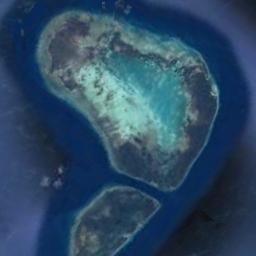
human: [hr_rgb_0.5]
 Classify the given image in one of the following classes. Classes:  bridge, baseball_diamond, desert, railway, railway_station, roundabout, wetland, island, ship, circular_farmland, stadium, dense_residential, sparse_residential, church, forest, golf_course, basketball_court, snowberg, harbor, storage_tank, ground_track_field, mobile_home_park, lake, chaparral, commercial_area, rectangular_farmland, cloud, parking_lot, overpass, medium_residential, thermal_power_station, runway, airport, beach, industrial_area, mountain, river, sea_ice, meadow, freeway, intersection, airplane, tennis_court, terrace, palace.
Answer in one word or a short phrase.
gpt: island